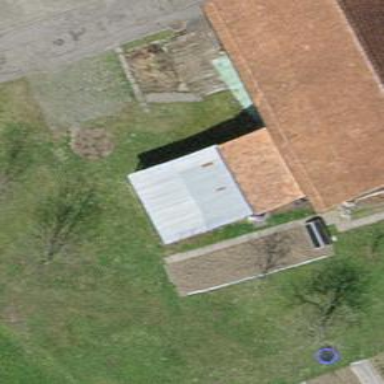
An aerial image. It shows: View of roof of building.